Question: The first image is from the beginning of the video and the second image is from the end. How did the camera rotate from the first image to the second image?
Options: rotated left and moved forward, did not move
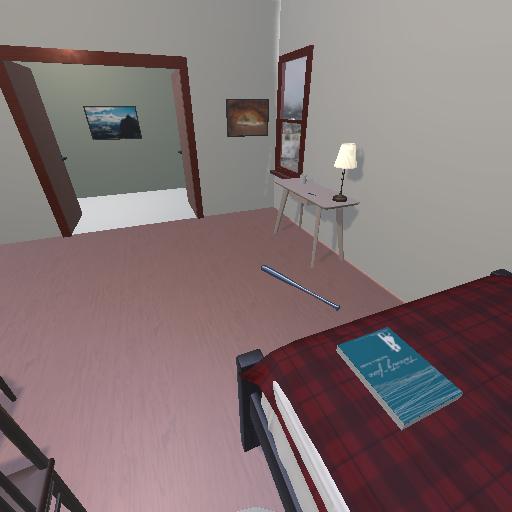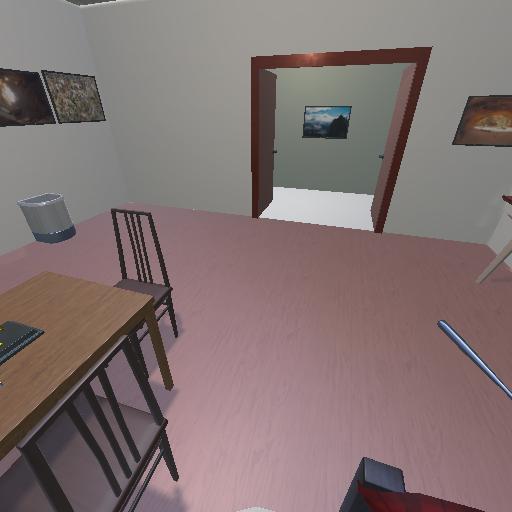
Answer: rotated left and moved forward